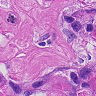
Metastatic tissue present: yes